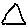
Label: triangle